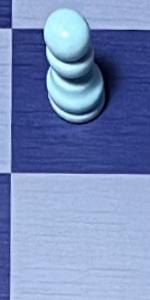
Label: Empty